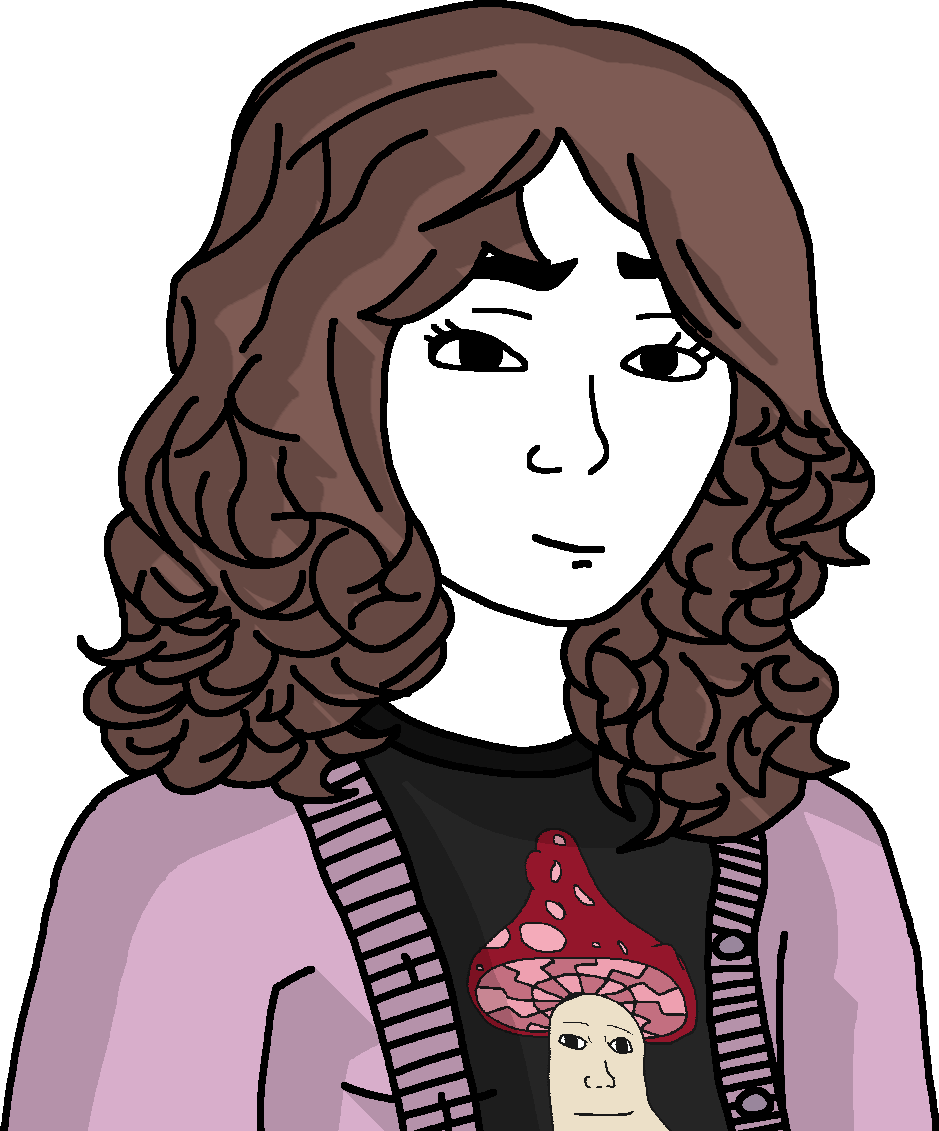
Label: 5_Doomer_Girl